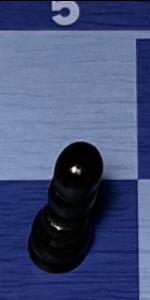
Label: Pawn_Black